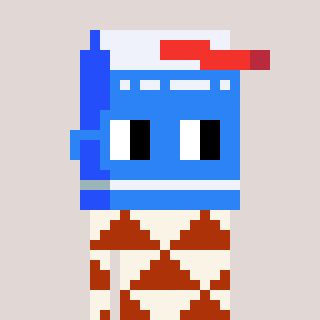
a pixel art character with square blue glasses, a milk-shaped head and a hotbrown-colored body on a warm background